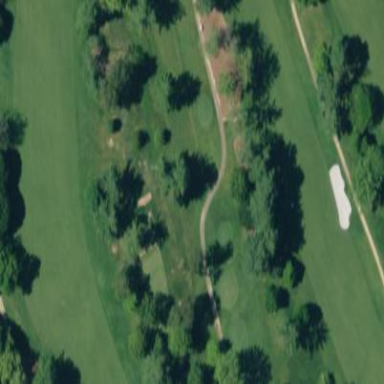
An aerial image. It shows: Scenic golf fairway.